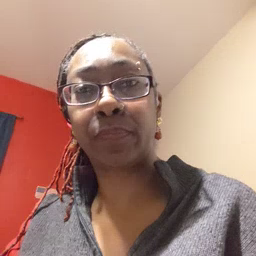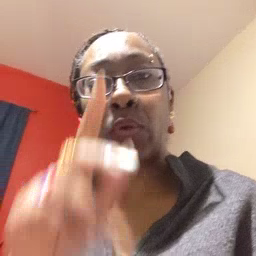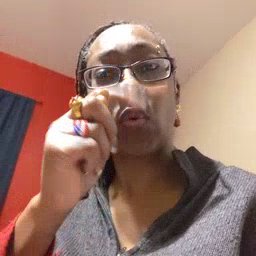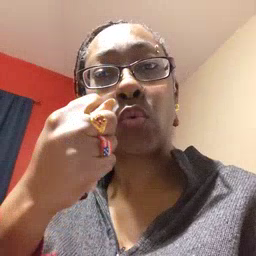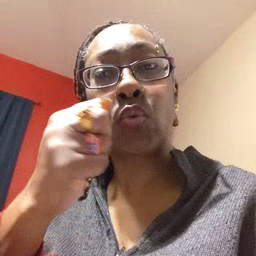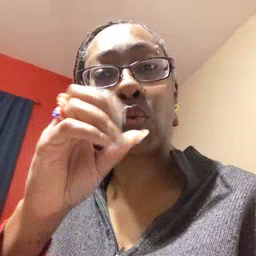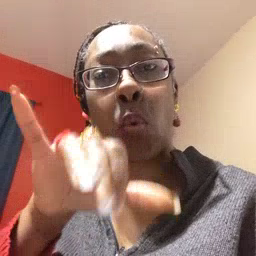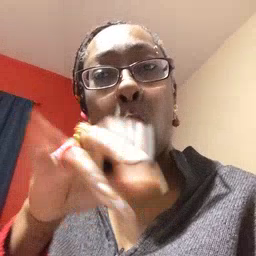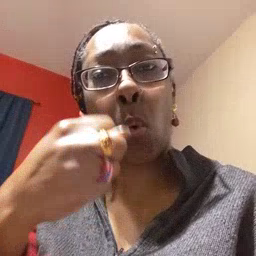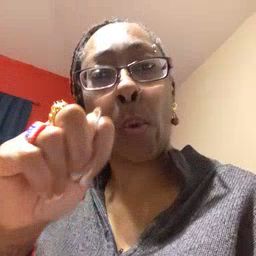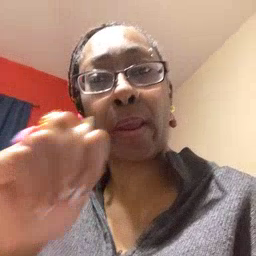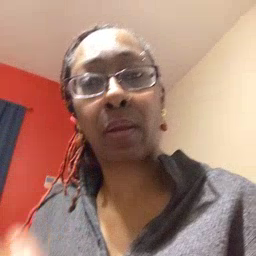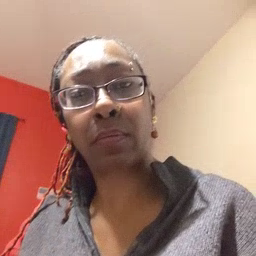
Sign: toy